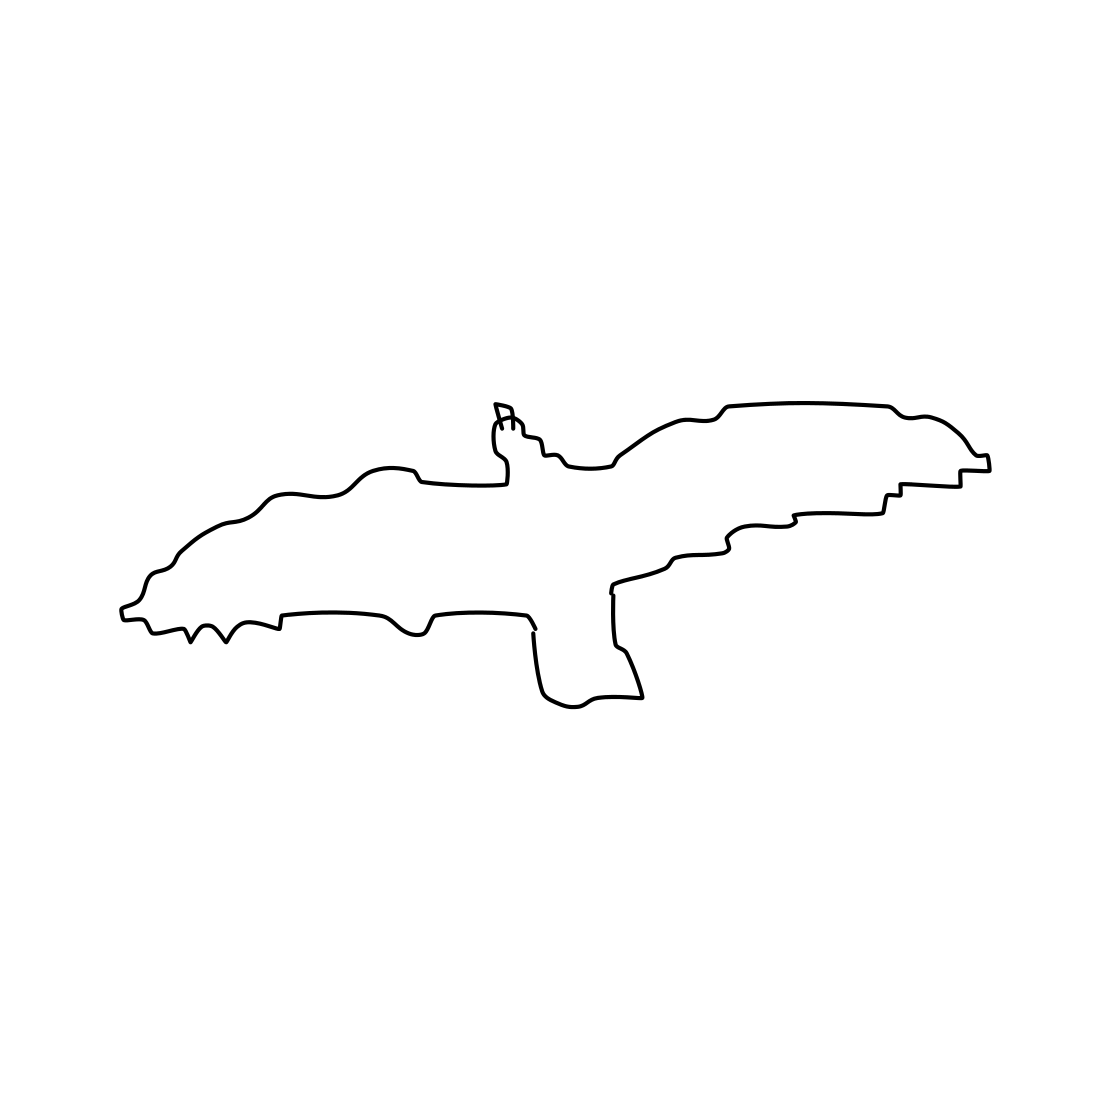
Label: seagull